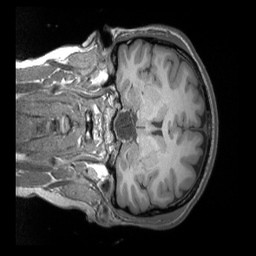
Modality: T1w
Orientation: coronal
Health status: healthy